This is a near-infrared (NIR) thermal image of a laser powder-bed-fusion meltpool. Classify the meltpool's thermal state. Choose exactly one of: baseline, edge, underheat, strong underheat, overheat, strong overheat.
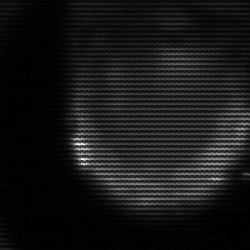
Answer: edge